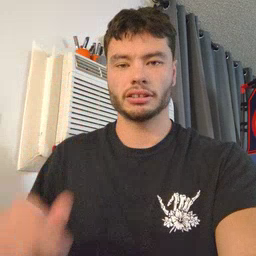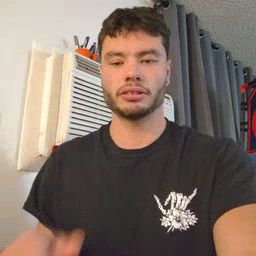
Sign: sick